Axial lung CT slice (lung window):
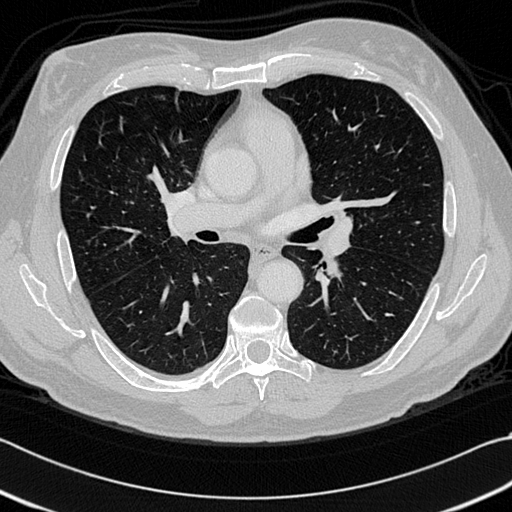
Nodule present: no